Field crop: maize
Growth stage: 2
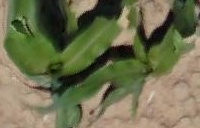
Species: maize